Field crop: maize
Growth stage: 2
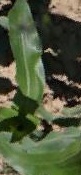
Species: maize